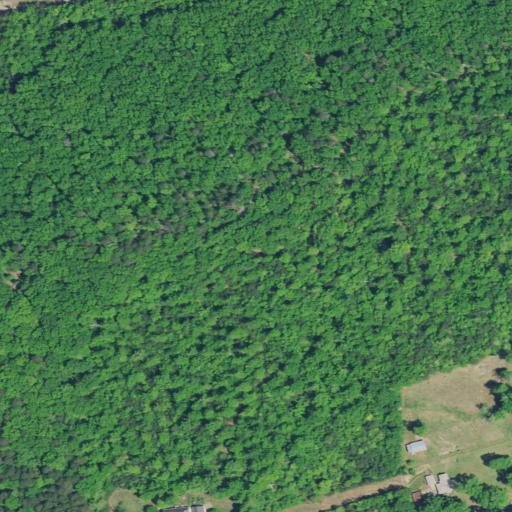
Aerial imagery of mountain in South Carolina named Little Knob containing deciduous forest, mixed forest, pasture, open development, shrub, and evergreen forest